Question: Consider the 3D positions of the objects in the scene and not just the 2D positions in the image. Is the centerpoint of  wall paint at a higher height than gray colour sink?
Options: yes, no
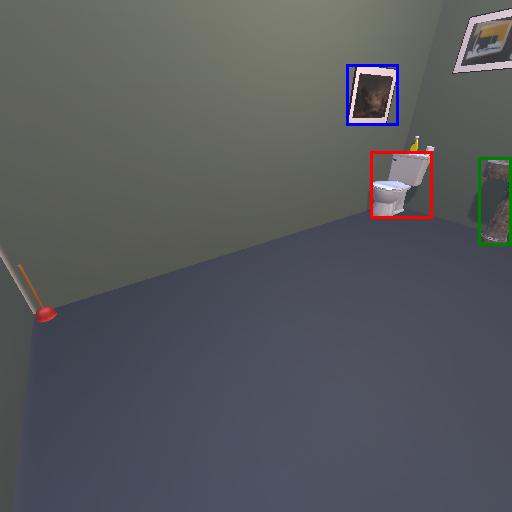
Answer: yes